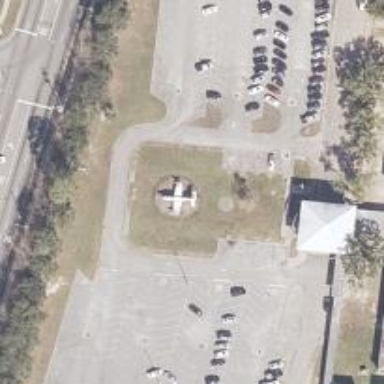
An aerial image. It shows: Parking space is available.